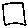
Label: square